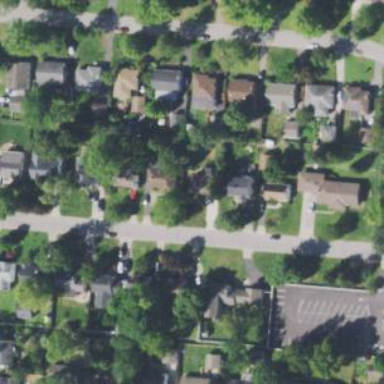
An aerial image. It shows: Residential driveway.